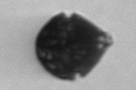
Label: Scrippsiella